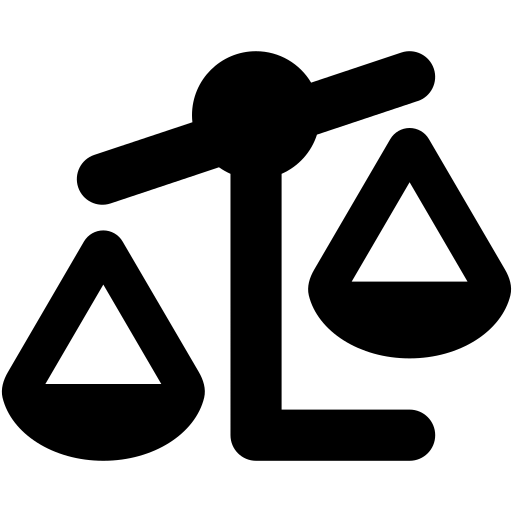
Tags: icon, FontAwesome, fa-icon, solid, scale, unbalanced